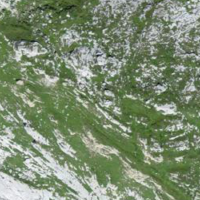
EUNIS habitat code: 23
Species observed at this site:
Leontopodium nivale